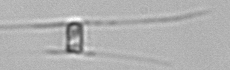
Label: Chaetoceros_similis